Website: bh-photo
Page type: delivery-shipping
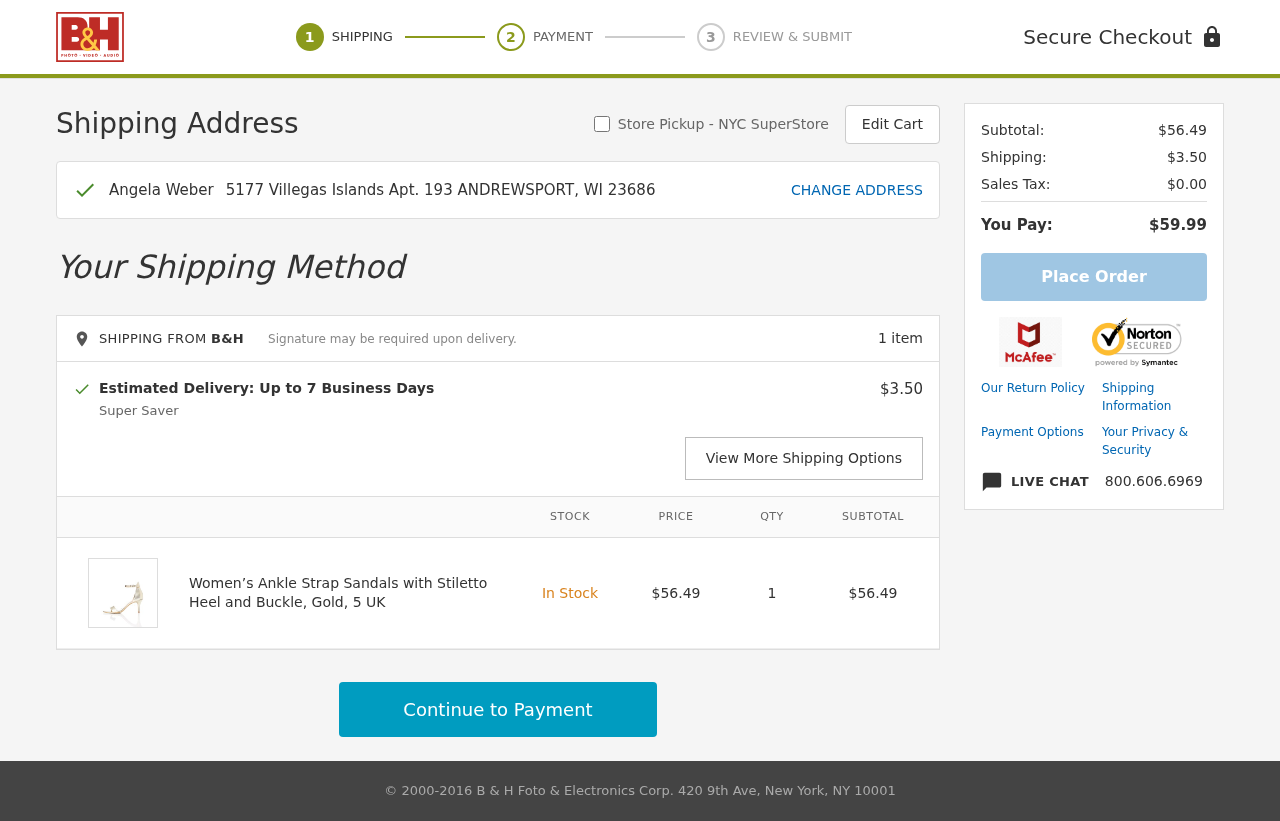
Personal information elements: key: PII_FULLNAME
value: Angela Weber
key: PII_STREET
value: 5177 Villegas Islands Apt. 193
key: PII_CITY_STATE_ZIP
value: ANDREWSPORT, WI 23686
Product elements: key: PRODUCT1_NAME
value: Women’s Ankle Strap Sandals with Stiletto Heel and Buckle, Gold, 5 UK
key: PRODUCT1_PRICE
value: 56.49
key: PRODUCT1_QUANTITY
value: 1
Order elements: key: ORDER_NUM_ITEMS
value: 1 item
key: ORDER_DELIVERY_DATE
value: Estimated Delivery: Up to 7 Business Days
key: ORDER_SHIPPING_COST
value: $3.50
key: ORDER_SUBTOTAL
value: $56.49
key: ORDER_SUBTOTAL2
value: $56.49
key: ORDER_SHIPPING_COST2
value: $3.50
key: ORDER_TAX
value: $0.00
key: ORDER_TOTAL
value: $59.99